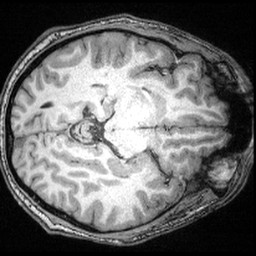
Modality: T1w
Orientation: axial
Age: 26
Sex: male
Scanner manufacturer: siemens
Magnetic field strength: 3 T
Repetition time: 2.4 s
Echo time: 0.00374 s